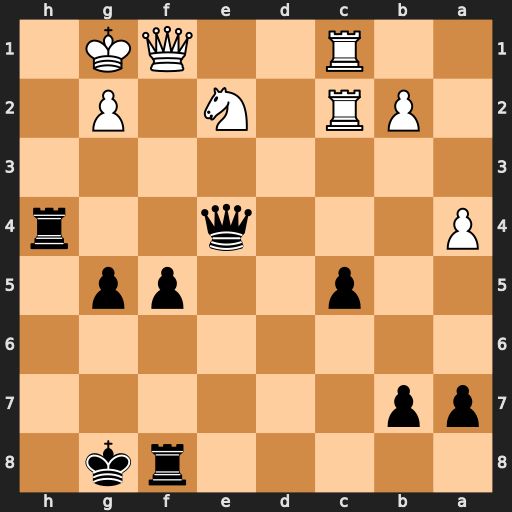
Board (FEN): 5rk1/pp6/8/2p2pp1/P3q2r/8/1PR1N1P1/2R2QK1
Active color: b
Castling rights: -
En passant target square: -
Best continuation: Qe3+ Qf2 Rh1+ Kxh1 Qxf2